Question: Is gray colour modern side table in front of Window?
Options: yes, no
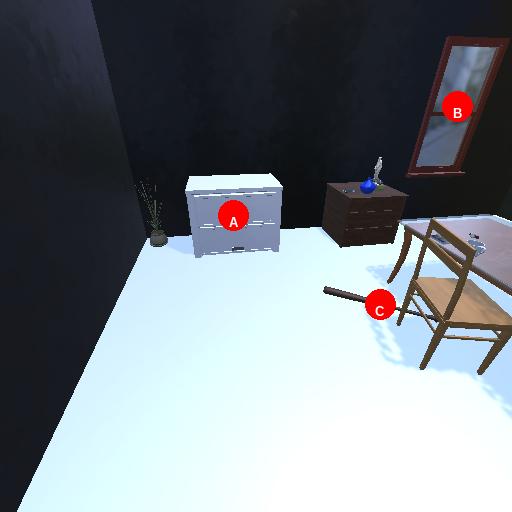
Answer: yes